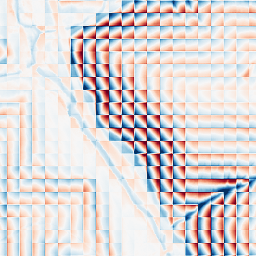
Category: wavelet
Decomposition family: wavelet_dwt
Decomposition parameters: wavelet: haar
level: 4
Upsampling method: lanczos
Upsampling parameters: scale: 4
Upsampling scale: 4